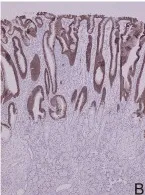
Immunohistochemical findings of the resected specimen. Duodenal mucosa in the upper part of the polyp ,. MUC5AC ,. Surface epithelium in the upper part of the polyp is histologically similar to gastric foveolar epithelium and immunohistochemically positive for MUC5AC, suggesting gastric foveolar metaplasia.
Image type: pathology (immunostaining)